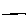
Label: line